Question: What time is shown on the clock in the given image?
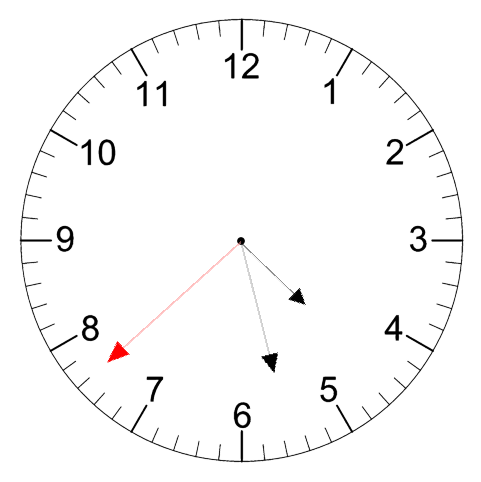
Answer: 04:27:38